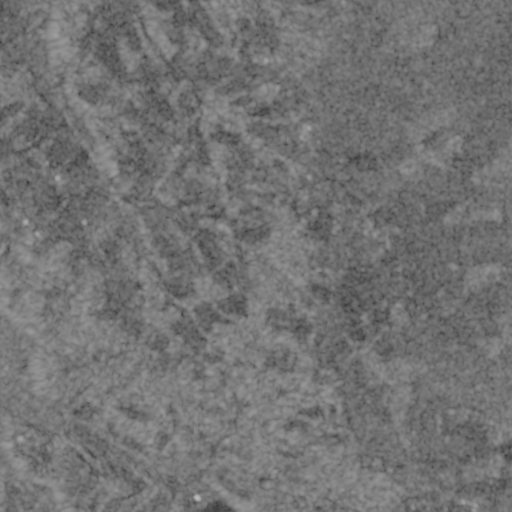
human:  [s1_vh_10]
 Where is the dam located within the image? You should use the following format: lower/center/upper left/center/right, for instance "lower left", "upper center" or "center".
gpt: The dam is located in the lower center of the image.
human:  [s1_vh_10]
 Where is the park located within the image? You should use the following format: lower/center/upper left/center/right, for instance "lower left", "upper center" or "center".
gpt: The park is located in the center left of the image.
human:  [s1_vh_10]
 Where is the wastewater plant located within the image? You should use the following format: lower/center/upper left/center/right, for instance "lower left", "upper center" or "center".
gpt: The wastewater plant is located in the upper center of the image.
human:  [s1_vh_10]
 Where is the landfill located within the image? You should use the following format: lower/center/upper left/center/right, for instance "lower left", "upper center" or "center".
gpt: There is no landfill in the image.

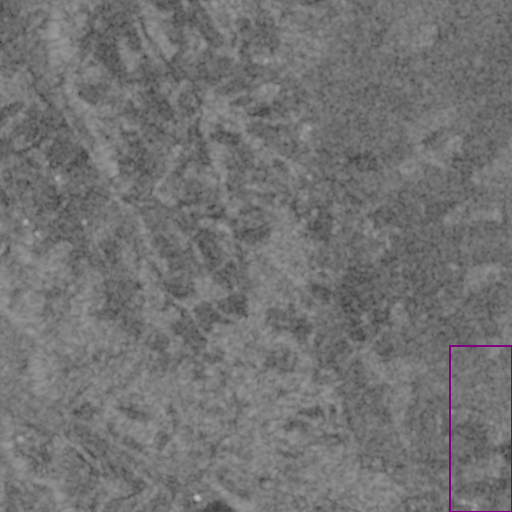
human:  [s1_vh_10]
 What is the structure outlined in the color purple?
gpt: The structure outlined in purple is a crop field.
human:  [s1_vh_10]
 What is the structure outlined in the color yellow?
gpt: There is no yellow outline.